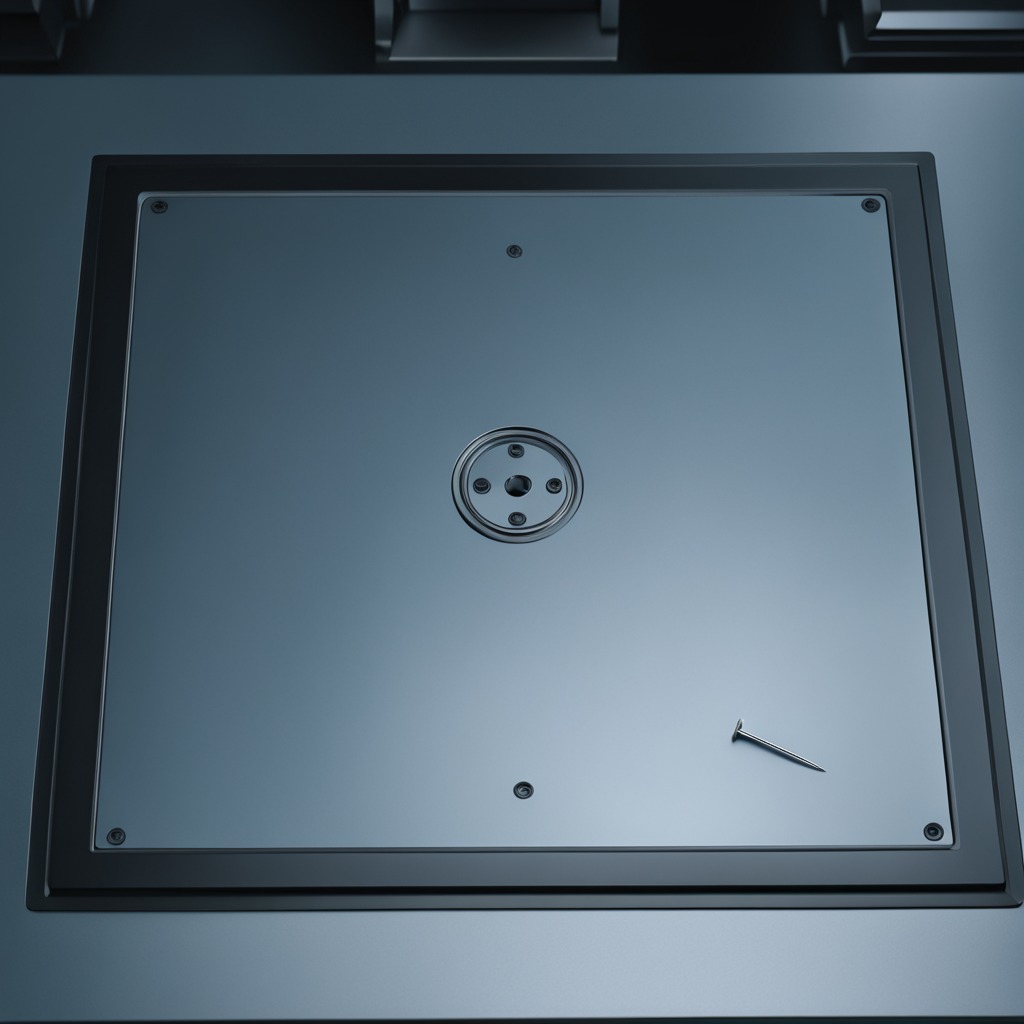
A nail is lying on the metal table in a machine shop under fluorescent lights.